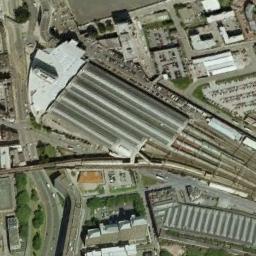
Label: railway_station